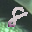
Label: 8